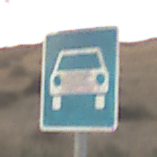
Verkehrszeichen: Kraftfahrstrasse
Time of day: SunriseSunset
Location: Outdoor (RoadRail)
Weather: PartlyCloudy
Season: NotSpecified
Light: Natural